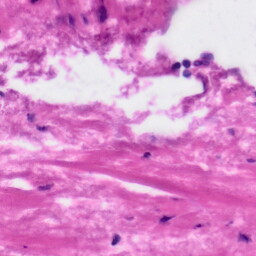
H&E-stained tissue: Tonsil